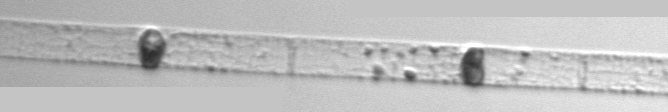
Label: Dactyliosolen_blavyanus